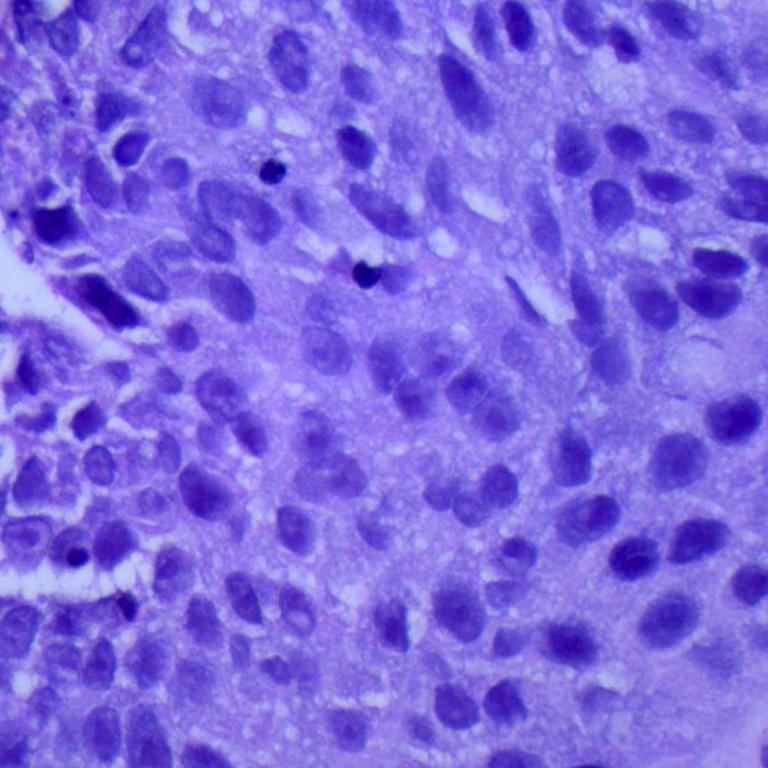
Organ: lung
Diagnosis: squamous carcinomas